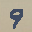
Label: 9